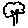
Label: tree